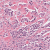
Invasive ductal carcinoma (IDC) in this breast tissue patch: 1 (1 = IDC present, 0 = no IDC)